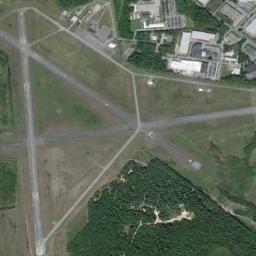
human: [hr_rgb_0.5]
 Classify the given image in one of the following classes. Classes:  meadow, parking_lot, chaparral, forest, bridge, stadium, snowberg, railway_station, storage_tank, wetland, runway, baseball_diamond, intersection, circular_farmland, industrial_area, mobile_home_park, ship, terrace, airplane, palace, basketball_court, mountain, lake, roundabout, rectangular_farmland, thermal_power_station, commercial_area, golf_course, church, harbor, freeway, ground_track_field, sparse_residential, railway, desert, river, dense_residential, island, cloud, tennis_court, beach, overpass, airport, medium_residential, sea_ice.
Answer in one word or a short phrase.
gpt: airport